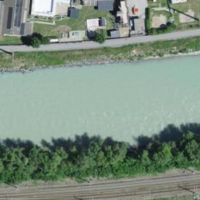
EUNIS habitat code: 53
Species observed at this site:
Cynodon dactylon